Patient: sex M, age 77
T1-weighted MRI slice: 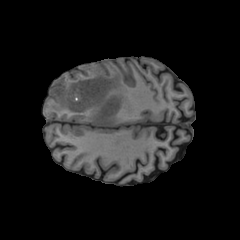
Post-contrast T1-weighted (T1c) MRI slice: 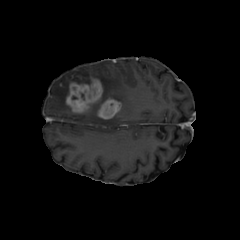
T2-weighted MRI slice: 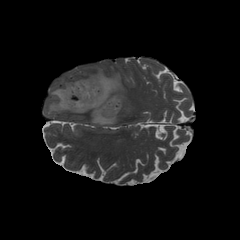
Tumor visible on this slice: yes
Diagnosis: Glioblastoma, IDH-wildtype
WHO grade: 4